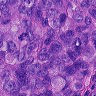
Metastatic tissue present: yes